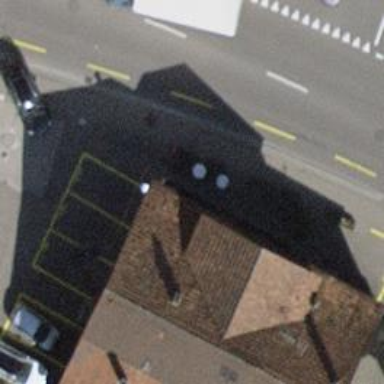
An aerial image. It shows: Fast food establishment.